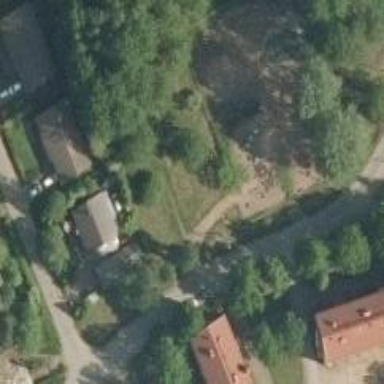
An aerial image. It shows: Playground area for leisure land.